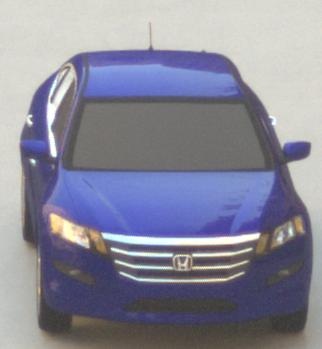
Make: Honda
Model: Crosstour
Detailed model: -
Model produced from: 2009
Model produced until: 2012
Doors: 4
Color: blue
Road condition: dry road
Daytime: morning or afternoon
Contrast: low contrast